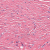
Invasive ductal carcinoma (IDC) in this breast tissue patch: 0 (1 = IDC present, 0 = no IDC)